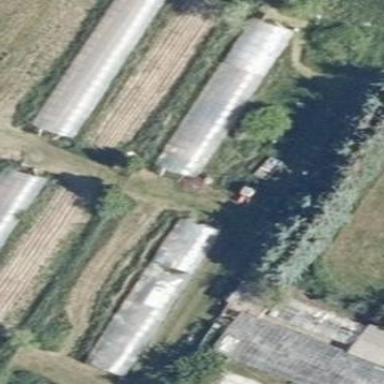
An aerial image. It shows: Greenhouse.